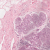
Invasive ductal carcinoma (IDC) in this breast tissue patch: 0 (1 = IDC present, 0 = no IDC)